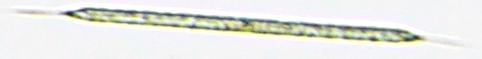
Label: Rhizosolenia